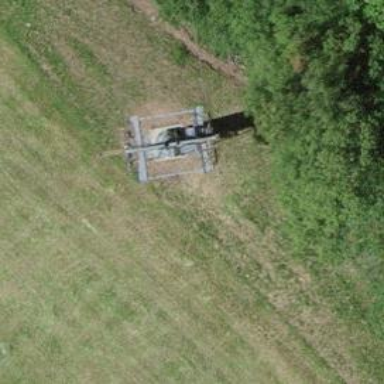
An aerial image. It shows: Pylon used for aerialway.